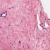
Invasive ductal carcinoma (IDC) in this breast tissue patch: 0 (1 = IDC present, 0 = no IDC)